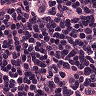
Metastatic tissue present: yes